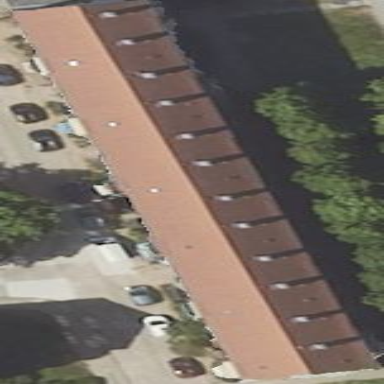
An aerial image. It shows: Gabled-roofed apartment building with orange roof tiles.